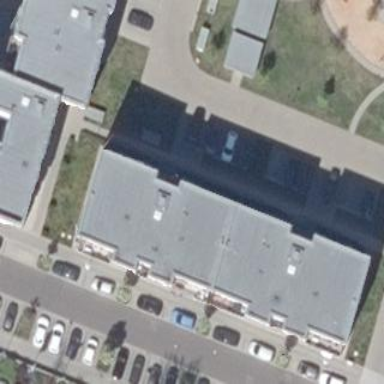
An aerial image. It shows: Flat-roofed apartment building.